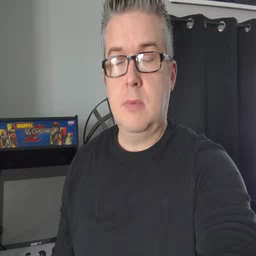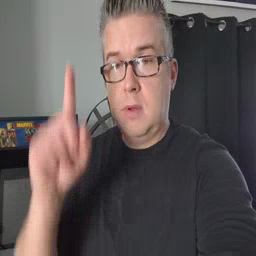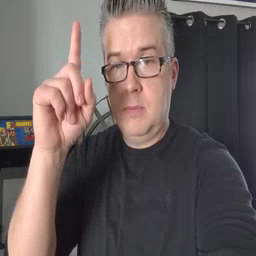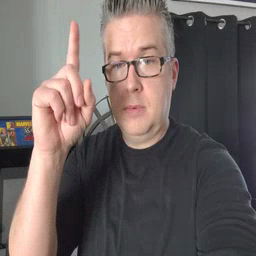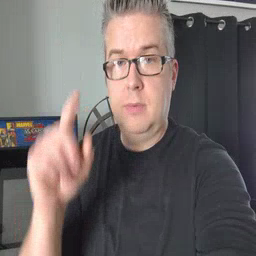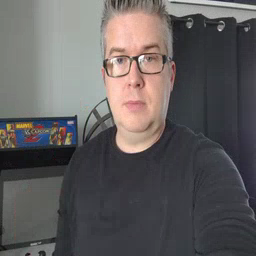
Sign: up